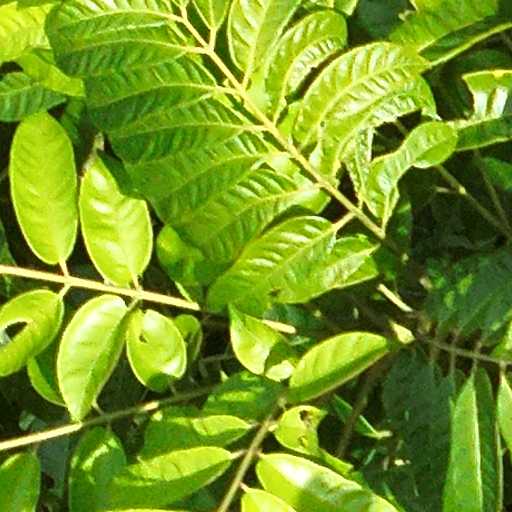
Species: Spondias mombin
GBIF accepted scientific name: Spondias mombin
Crown area (m\u00b2): 134.694